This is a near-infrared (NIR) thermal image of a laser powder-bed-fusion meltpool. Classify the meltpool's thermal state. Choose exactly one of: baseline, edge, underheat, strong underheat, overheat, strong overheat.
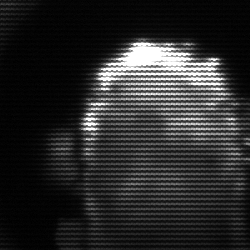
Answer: baseline